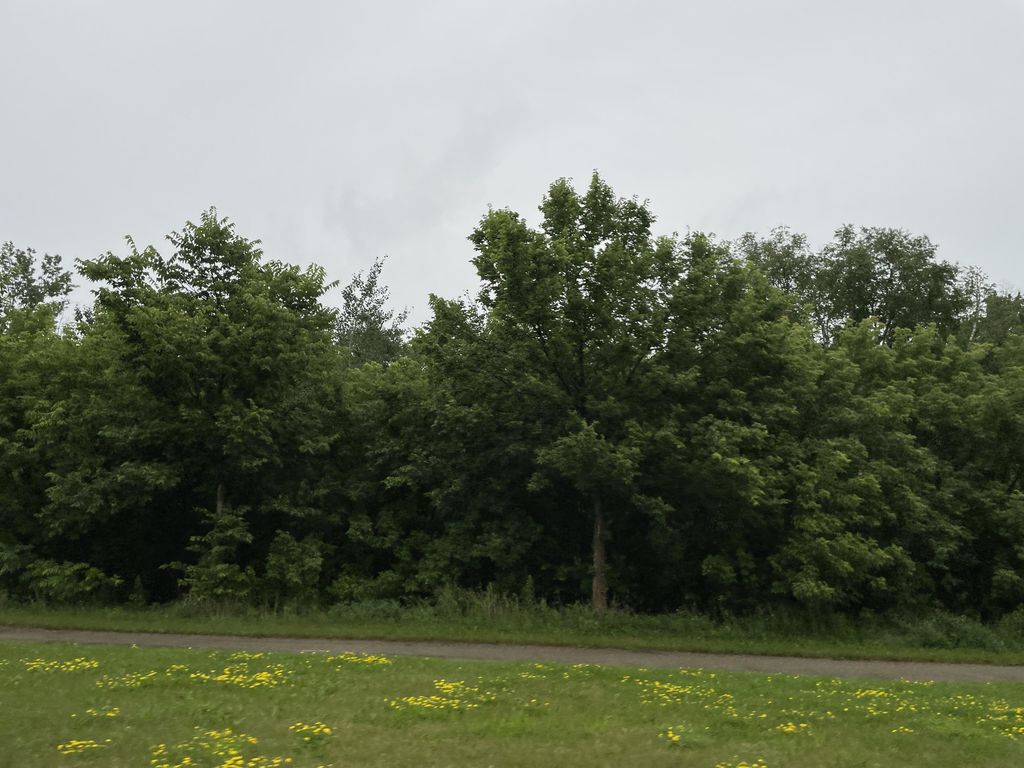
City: kitchener-waterloo